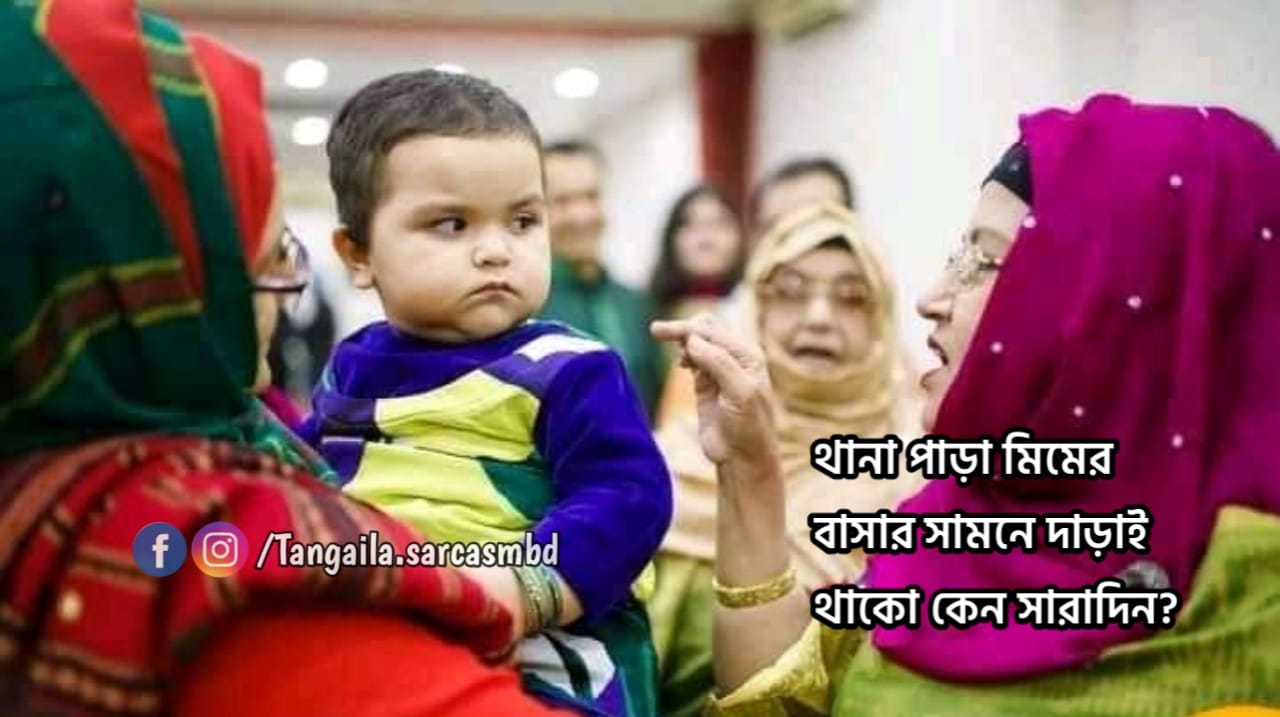
Text: থানা পাড়া মিমের বাসার সামনে দাড়াই থাকো কেন সারাদিন ?
Label: Non Hate